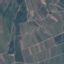
Land use / land cover: PermanentCrop